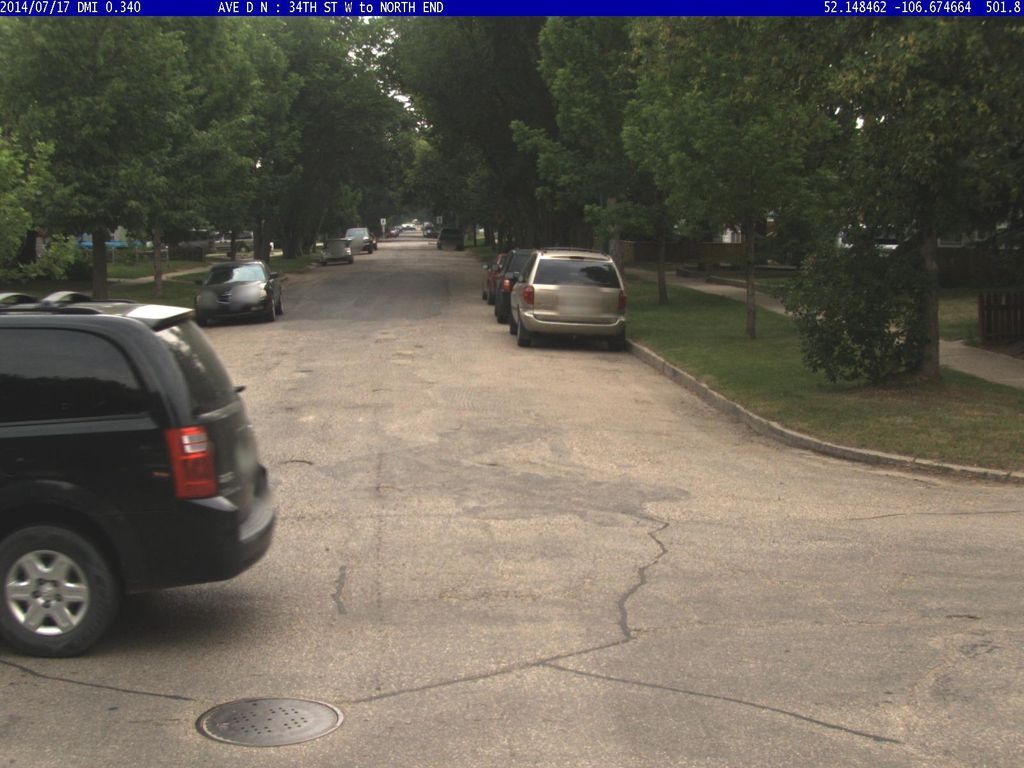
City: saskatoon